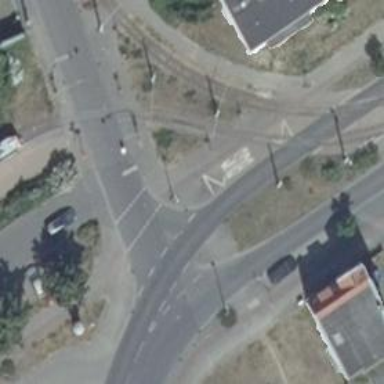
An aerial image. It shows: Railway crossing with traffic signals and lights.